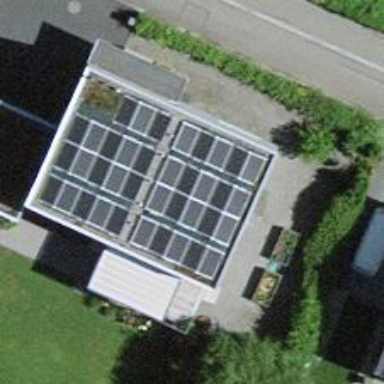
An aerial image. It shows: Solar power generator utilizing photovoltaic technology with solar photovoltaic panels.